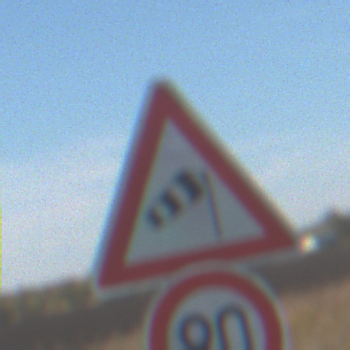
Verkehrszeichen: SeitenwindVonRechts
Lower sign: Geschwindigkeit90
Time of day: MorningAfternoon
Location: Outdoor (Nature)
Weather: Clear
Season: Autumn
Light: Natural